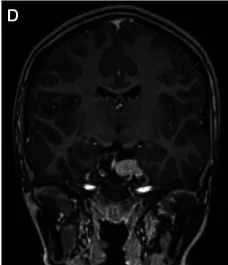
(C, D), show new hemorrhage with cystic portion invaginating the brainstem which prompted surgical intervention.
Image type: radiology (mri)